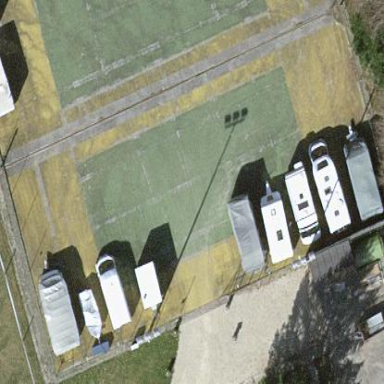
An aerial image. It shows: Tennis court in leisure pitch.